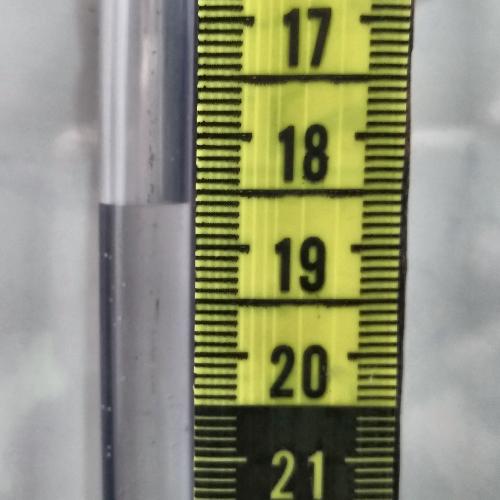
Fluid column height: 18.6 cm